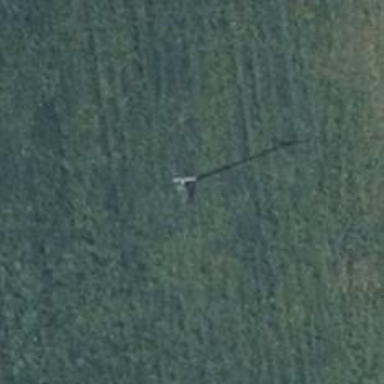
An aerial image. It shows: Power pole.